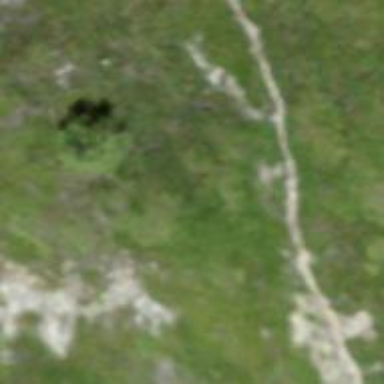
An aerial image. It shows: Path.